You are looking at the wavelet scalogram of a bearing's acceleration signal. Diagnose the bearing from this image, choosing from: normal, inner_race, outer_race, ball.
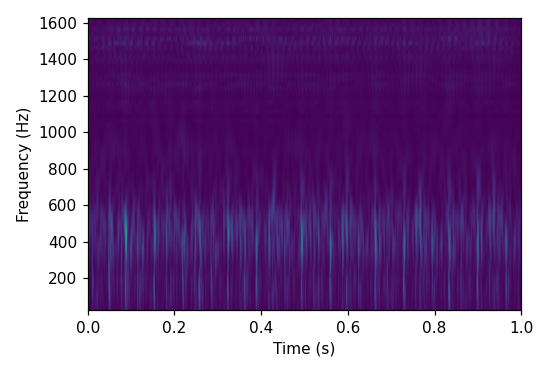
Answer: outer_race